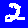
Digit: 2